Question: I have three span tags: One is floated left (A) and the other two are floated right (B and C).

However, what I want is to have C positioned below B but both be floated right; that is, on different lines. I tried to use display:block on B, but that didn't seem to help. How can this be done using span tags (not div)?
Here is my css:
'''
#A {
float:left;
}
#B {
float:right;
}
#C {
float:right;
}
'''
Thank you very much.
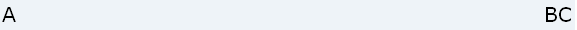
Answer: All you have to do is add 'clear: right' to '#C'.
<URL>
'''
<div id="container">
<span id="A">A</span>
<span id="B">B</span>
<span id="C">C</span>
</div>
#A {
float: left;
}
#B {
float: right;
}
#C {
float: right;
clear: right;
}
'''